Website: crate-barrel
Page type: billing-address
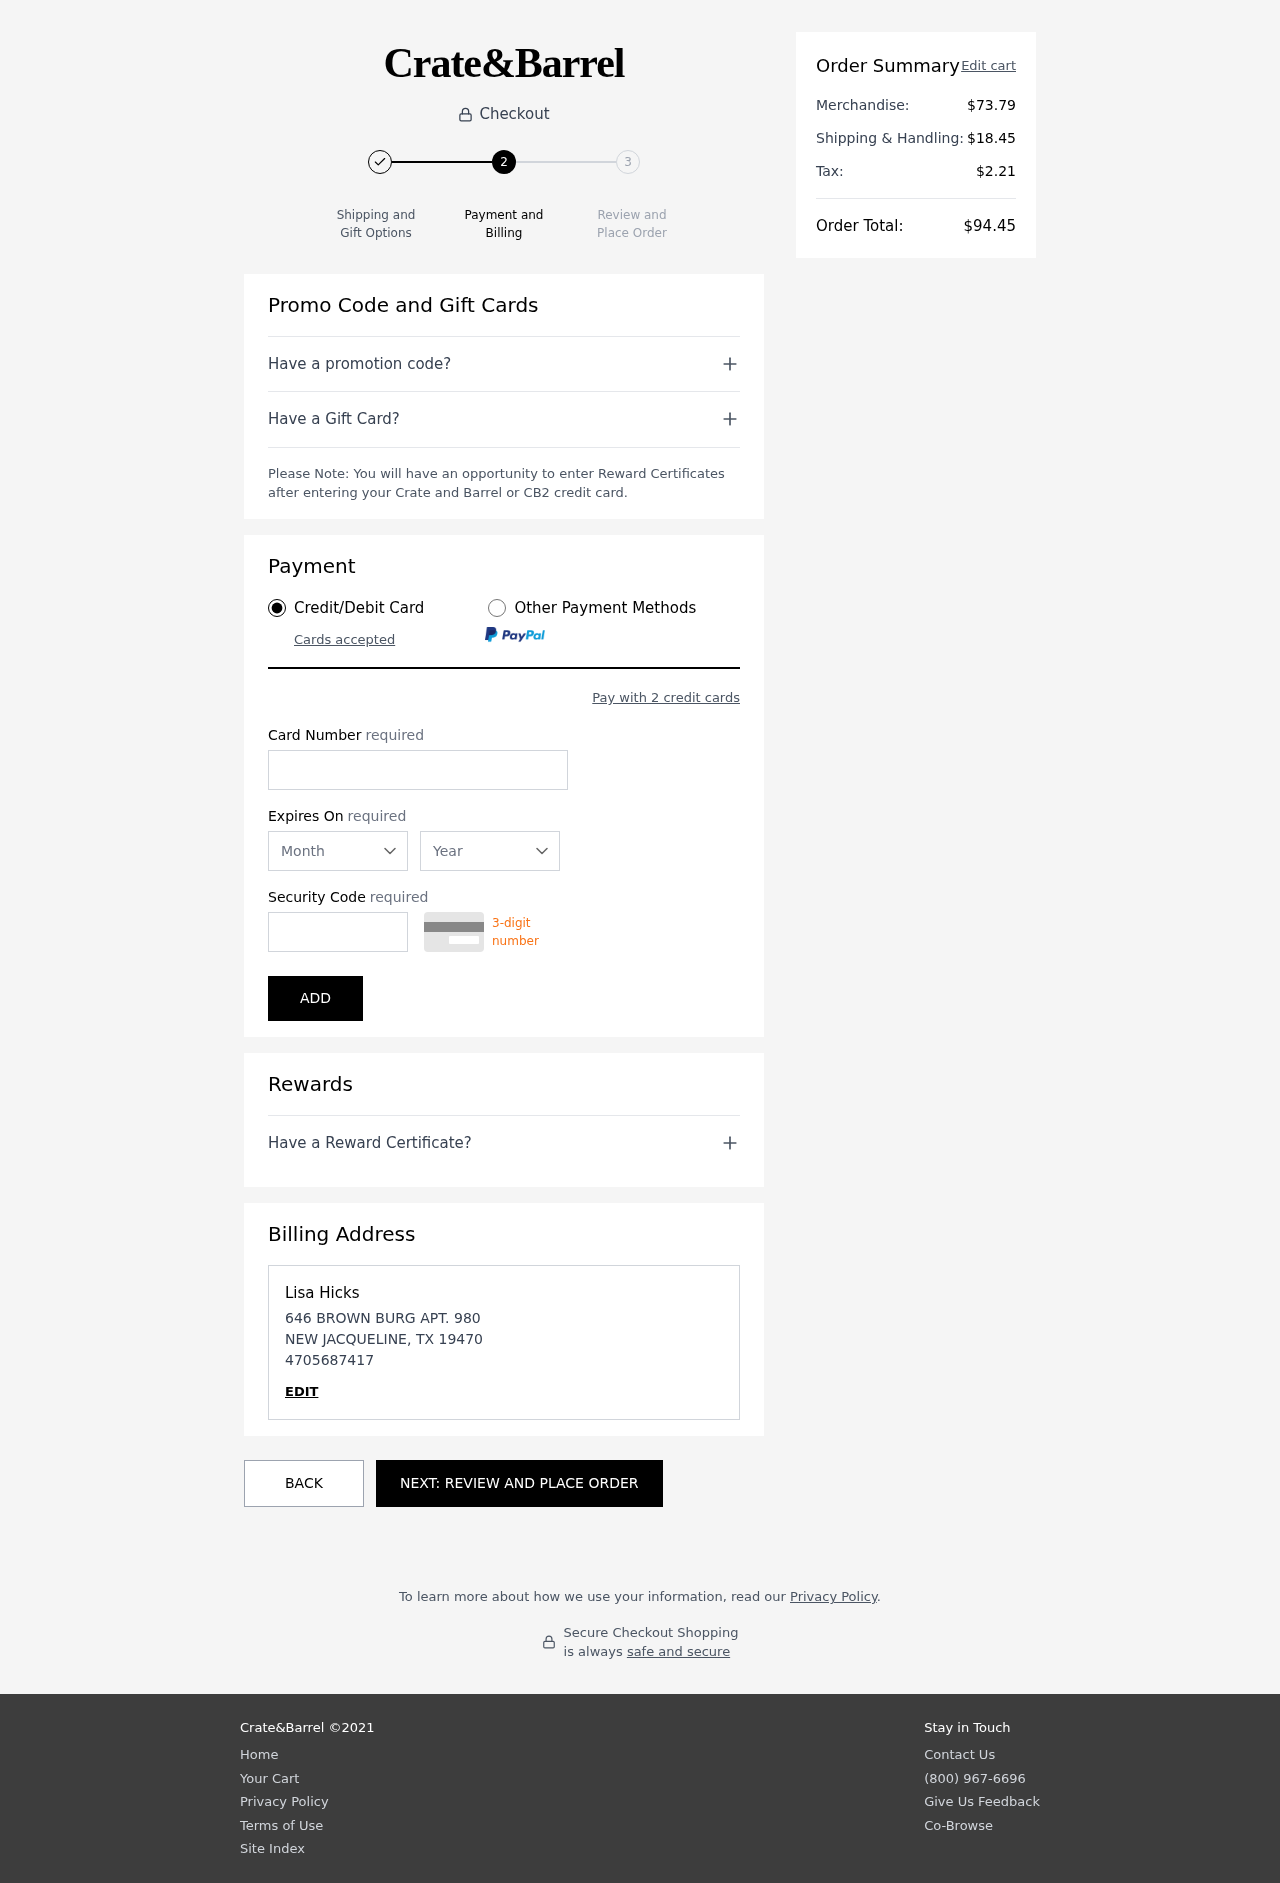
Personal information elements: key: PII_CARD_CVV
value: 068
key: PII_CARD_EXPIRY_MONTH
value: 07
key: PII_CARD_EXPIRY_YEAR
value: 28
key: PII_CARD_NUMBER
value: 6011 1985 1105 2744
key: PII_CITY
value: NEW JACQUELINE
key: PII_FULLNAME
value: Lisa Hicks
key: PII_PHONE
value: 4705687417
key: PII_POSTCODE
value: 19470
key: PII_STATE_ABBR
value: TX
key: PII_STREET
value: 646 BROWN BURG APT. 980
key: PII_FIRSTNAME
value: Lisa
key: PII_LASTNAME
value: Hicks
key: PII_PHONE_LINE
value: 7417
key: PII_PHONE_SUFFIX
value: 7417
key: PII_POSTCODE_FULL
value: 19470
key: PII_PHONE2
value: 4705687417
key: PII_PHONE3
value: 4705687417
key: PII_FULLNAME2
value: Lisa Hicks
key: PII_FULLNAME3
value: Lisa Hicks
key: PII_FIRSTNAME2
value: Lisa
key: PII_FIRSTNAME3
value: Lisa
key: PII_LASTNAME2
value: Hicks
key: PII_LASTNAME3
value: Hicks
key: PII_FIRSTNAME_DERIVED
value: Lisa
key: PII_LASTNAME_DERIVED
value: Hicks
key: PII_PHONE_NUMERIC
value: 4705687417
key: PII_PHONE_LINE_NUMERIC
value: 7417
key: PII_PHONE_SUFFIX_NUMERIC
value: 7417
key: PII_POSTCODE_NUMERIC
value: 19470
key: PII_PHONE2_NUMERIC
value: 4705687417
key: PII_PHONE3_NUMERIC
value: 4705687417
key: PII_FULLNAME_DERIVED
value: Lisa Hicks
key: PII_NAME_FULL_DERIVED
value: Lisa Hicks
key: PII_PHONE_DIGITS
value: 4705687417
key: PII_PHONE_LAST4
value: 7417
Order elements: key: ORDER_SUBTOTAL
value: $73.79
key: ORDER_SHIPPING_COST
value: $18.45
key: ORDER_TAX
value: $2.21
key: ORDER_TOTAL
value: $94.45